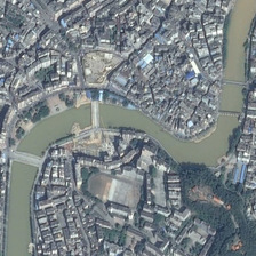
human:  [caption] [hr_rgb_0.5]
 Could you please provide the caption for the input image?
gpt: The river is bent here, and the prosperous city is on both sides of the river.

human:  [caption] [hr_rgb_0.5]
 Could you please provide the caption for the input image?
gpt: The river becomes an S-shaped curve here, and the prosperous city is located on both sides of the river.

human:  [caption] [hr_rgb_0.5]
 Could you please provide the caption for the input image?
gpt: Here, the river becomes a busy tributary.

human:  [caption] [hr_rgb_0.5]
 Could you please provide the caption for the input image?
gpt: The river turns here a S-shaped curve and the flowering city i s located on both sides of the river.

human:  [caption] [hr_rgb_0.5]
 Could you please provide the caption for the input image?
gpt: The river turns an S-shaped curve here and the flourishing City is located on both sides of the river.